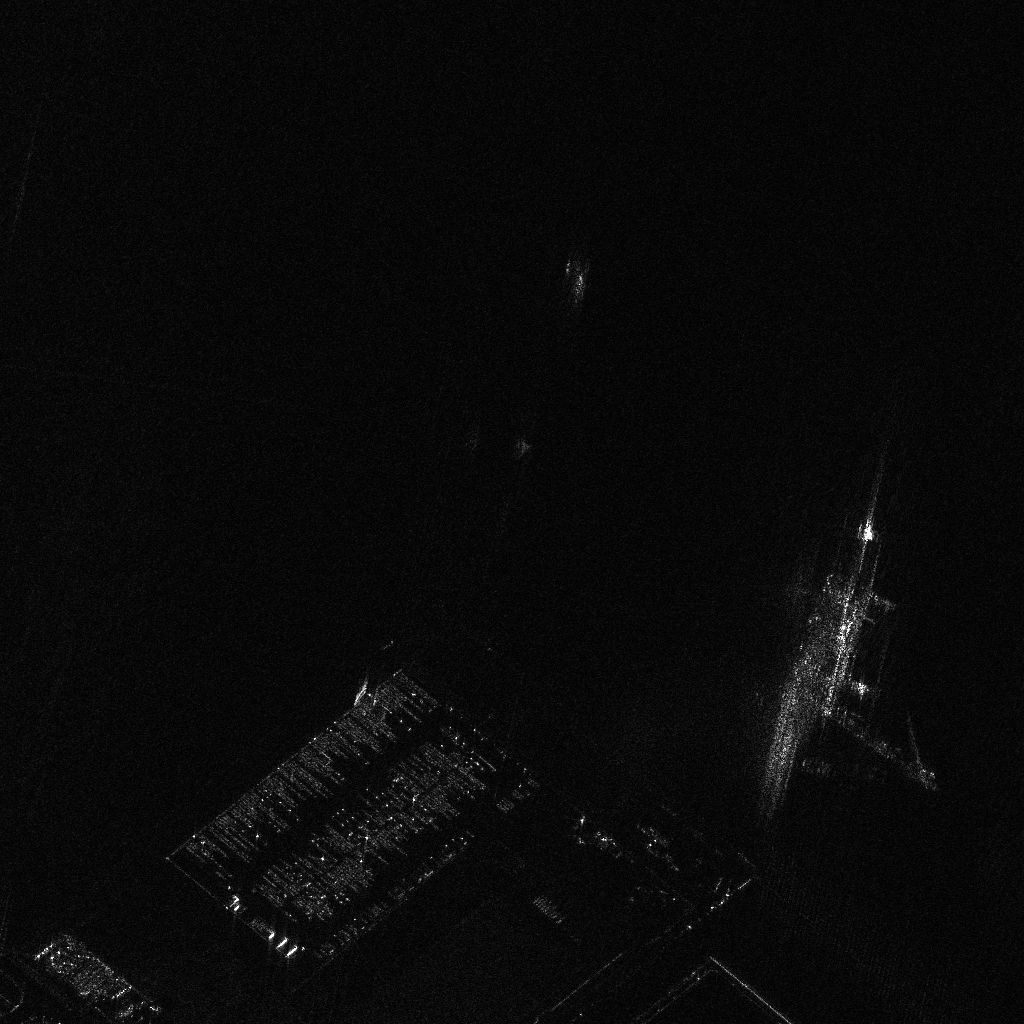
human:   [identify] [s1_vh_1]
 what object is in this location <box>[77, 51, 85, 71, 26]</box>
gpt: <ref>1 large container at the right</ref>